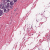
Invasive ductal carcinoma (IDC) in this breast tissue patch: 0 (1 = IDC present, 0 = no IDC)